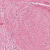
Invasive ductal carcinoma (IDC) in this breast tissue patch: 0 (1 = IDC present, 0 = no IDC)